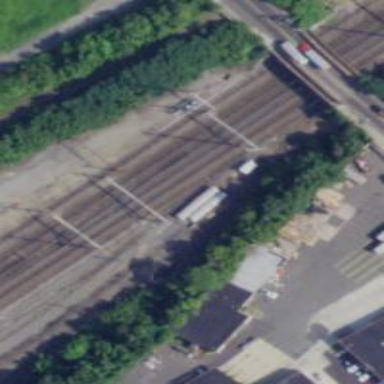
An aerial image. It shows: Junction on the railway.